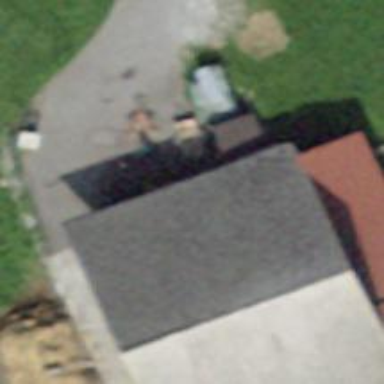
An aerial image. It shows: Rural barn.